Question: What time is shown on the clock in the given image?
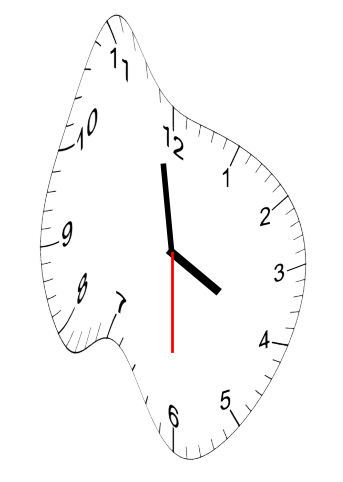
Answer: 03:58:30